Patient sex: F
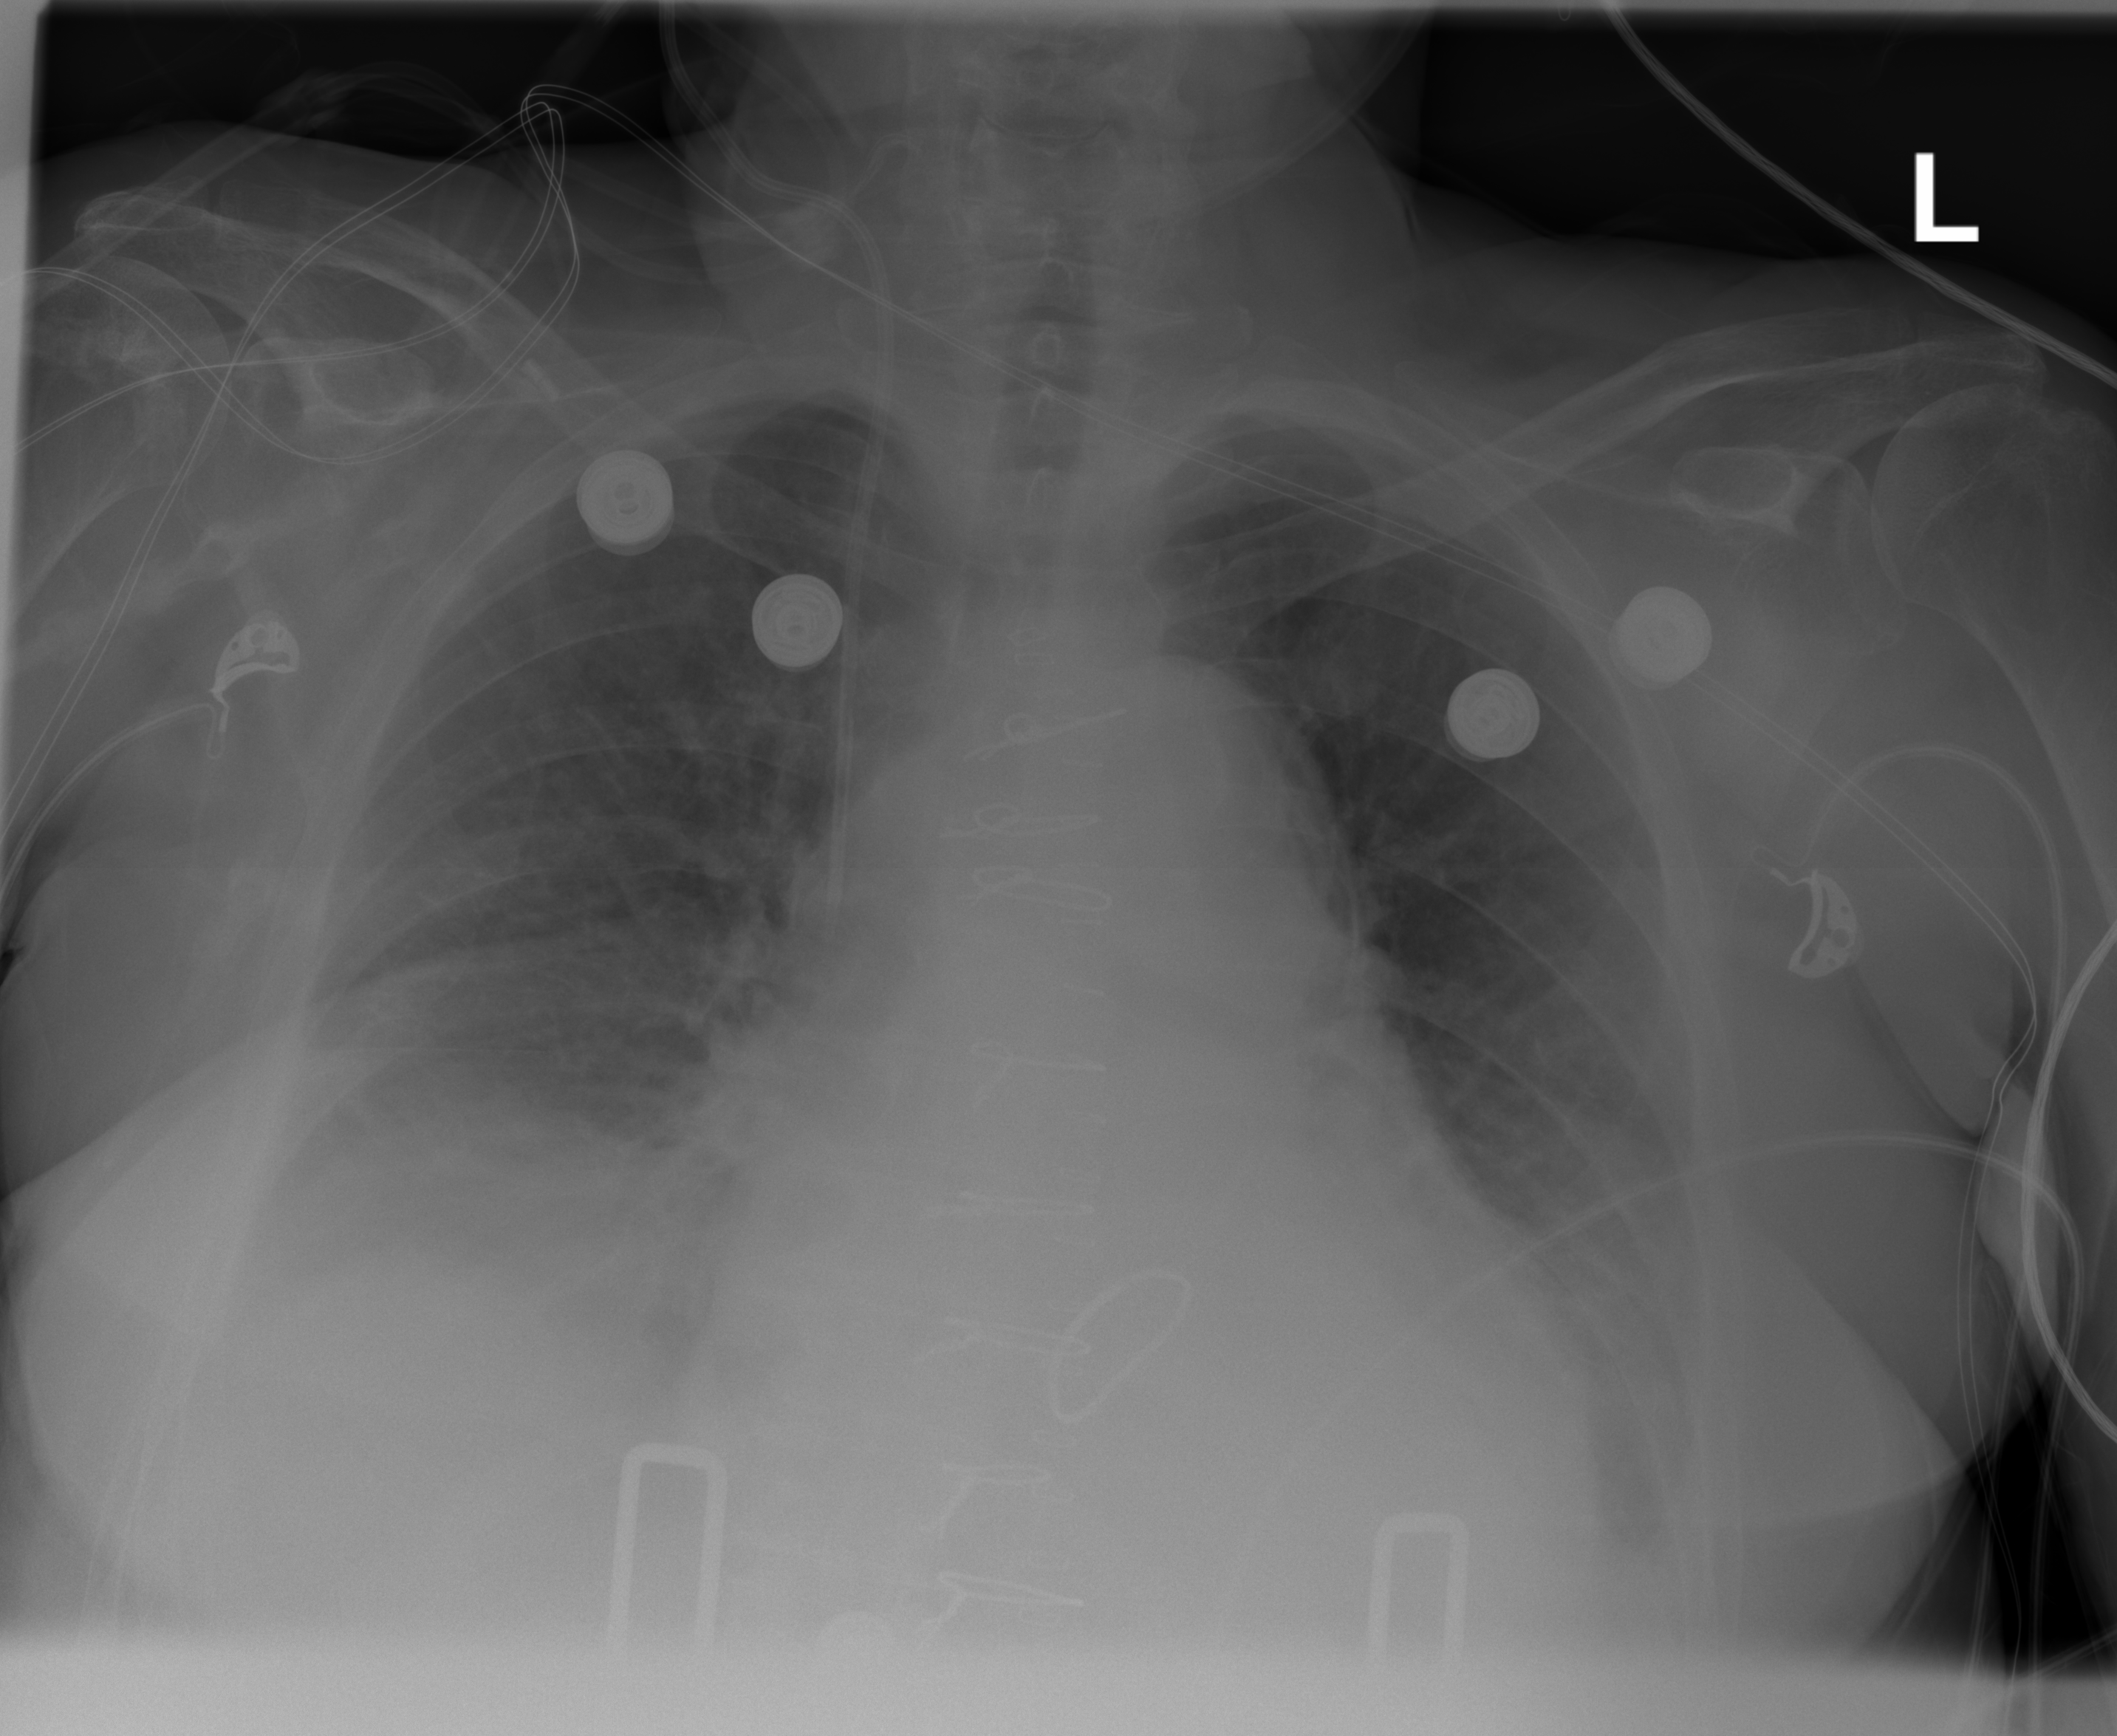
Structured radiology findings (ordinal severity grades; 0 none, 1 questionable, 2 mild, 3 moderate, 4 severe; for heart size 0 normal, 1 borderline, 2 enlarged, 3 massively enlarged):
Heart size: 2
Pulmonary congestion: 0
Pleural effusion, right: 2
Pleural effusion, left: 2
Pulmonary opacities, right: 0
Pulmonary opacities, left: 0
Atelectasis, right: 2
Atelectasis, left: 2